Question:
I'm building a survey and what I'm trying to do now is that when someone clicks an answer (for example: 8) in my list, the background of that answer changes color. This has to work for each seperate answer (there are 60 questions).
The list html/css code:
'''
<div class="answers">
<ul>
<li class="liFirst">1</li>
<li class="liMiddle">2</li>
<li class="liMiddle">3</li>
<li class="liMiddle">4</li>
<li class="liMiddle">5</li>
<li class="liMiddle">6</li>
<li class="liMiddle">7</li>
<li class="liMiddle">8</li>
<li class="liMiddle">9</li>
<li class="liLast">10</li>
</ul>
</div>
.answers {
float: right;
width: 400px;
height: auto;
margin: 0;
background: #DFE5E3;
}
.answers ul {
display: inline-block;
}
.answers li {
float: left;
padding: 0 auto;
font-weight: bold;
}
'''
I've already researched it a bit but can't seem to find a solution that works. I suppose I have to do this in JS/jQuery?
Tried this solution: <URL> but didn't seem to work for me
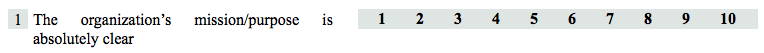
Answer: You can do this with the following:
'''
$(document).on('click', '.answers ul li', function(){
$(this).toggleClass('selected').siblings().removeClass('selected');
});
'''
'''
.answers li.selected {
background: yellow;
}
'''
You probably want to remove the selected background effect one other '<li>'s once you click on one.
<URL>